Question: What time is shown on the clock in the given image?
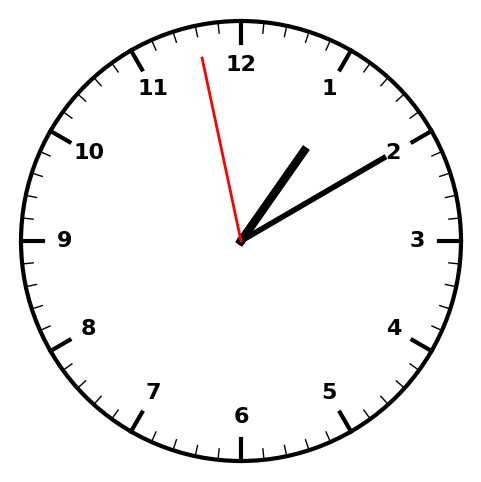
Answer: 01:09:58